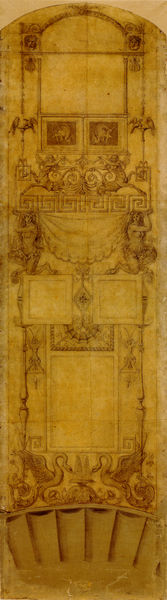
Titel: Arabeske mit Mischwesen
Künstler: Peter - Werkstatt Cornelius
Standort: Berlin
Institution: Alte Nationalgalerie
Schlagwörter: baum, flügel, nackt, frauen, gelb, ocker, ausschnitt, blume, blumen, braun, brust, busen, fenster, frau, orange, skizze, säule, säulen, zeichnung, gebäude, tiere, tuch, fächer, muster, ornament, wand, architektur, barock, lang, steine, tragen, vorhang, brüstung, gold, pflanze, engel, balkon, relief, papier, schwan, bogen, formen, grafik, monochrom, vergilbt, figuren, rad, rundbogen, treppe, dekoration, jugendstil, verkleidung, detail, symmetrie, schmal, dekor, floral, ornamente, verzierung, stufen, tor, foto, fotografie, photographie, eckig, rechteck, palast, entwurf, darstellung, photo, fries, pergament, quadrate, geometrisch, schnörkel, skulpturen, archivolten, satyr, zentauren, fabelwesen, baldachin, plan, meerjungfrau, vorlage, träger, centaur, querschnitt, schwäne, quadrat, aufnahme, bau, karyatiden, verzierungen, meander, oragne, okker, mäander, klassisch, tympanon, bildfeld, veschwommen, architekturteil, kemäander, schmuckband, rade, 1710, menander